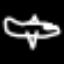
Label: airplane